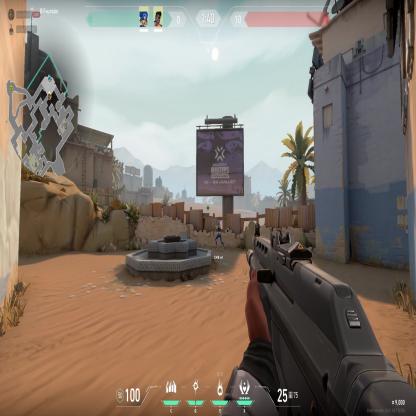
Label: teammate